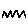
Label: zigzag